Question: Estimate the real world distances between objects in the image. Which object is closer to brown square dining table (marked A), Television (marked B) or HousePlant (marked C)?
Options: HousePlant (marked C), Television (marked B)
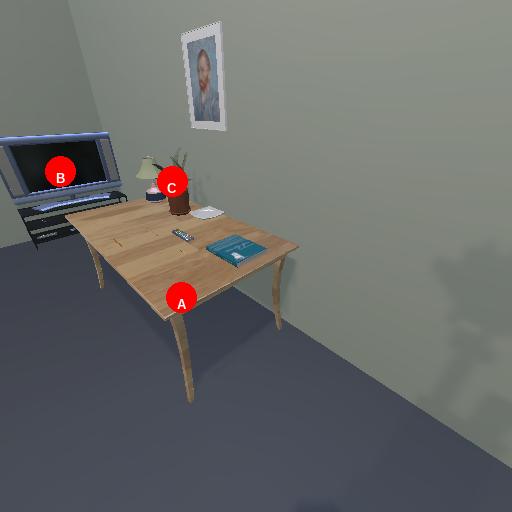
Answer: HousePlant (marked C)